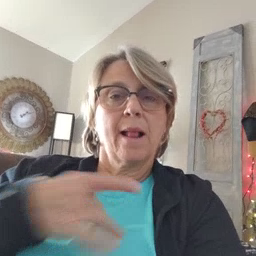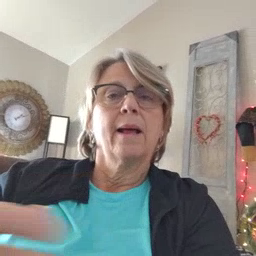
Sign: like